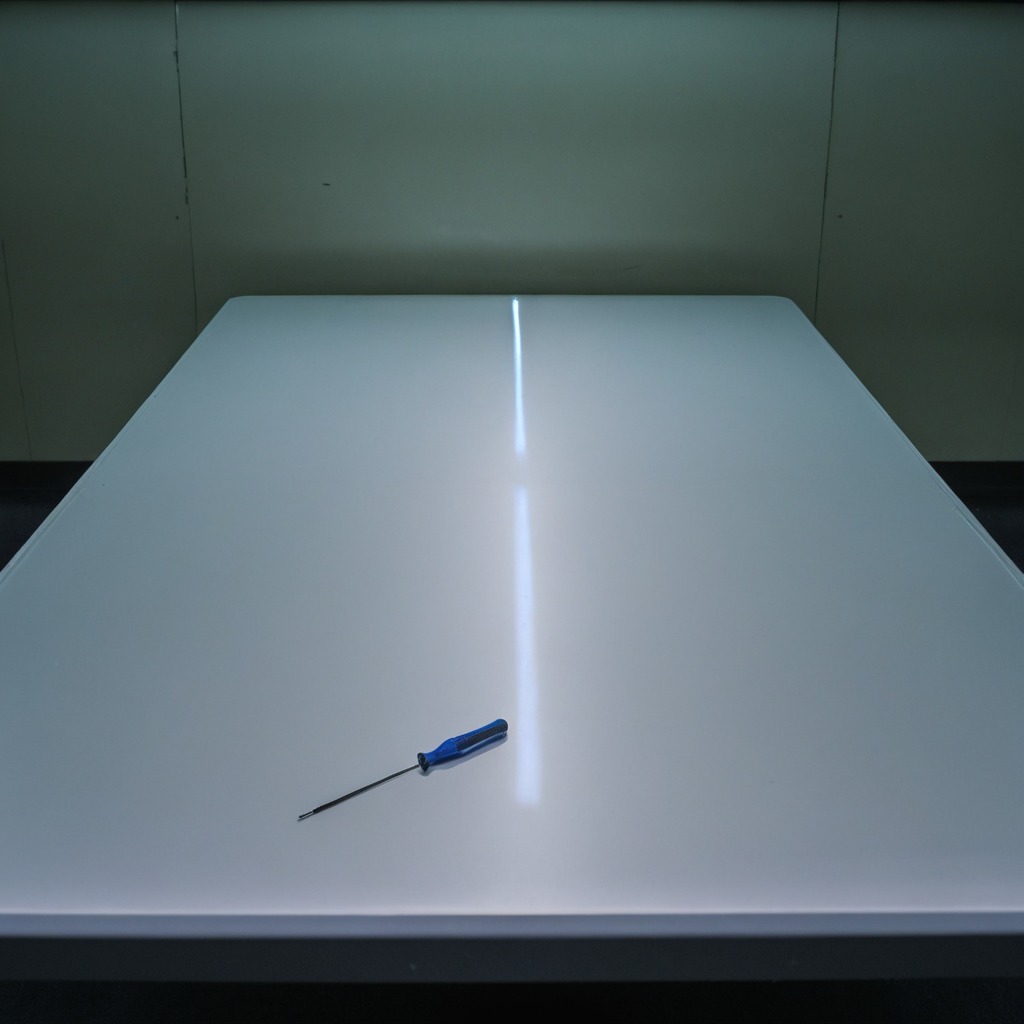
A screwdriver lying on a clean empty table in a railway signal maintenance room lit by harsh overhead fluorescents photorealistic surface textures crisp shadows high dynamic range